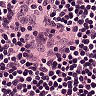
Metastatic tissue present: no